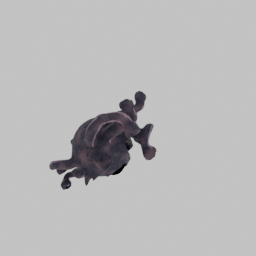
Label: animals